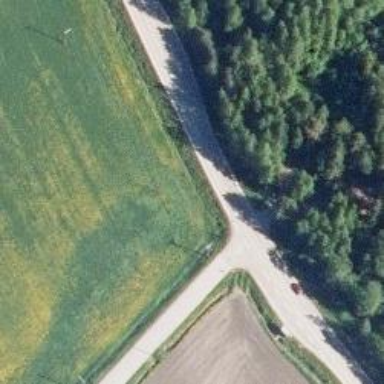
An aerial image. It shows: Tertiary road with asphalt surface.